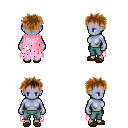
a pixel art fantasy rpg character, female body template, dark elf, purple skin, pink tattered cape, teal pants, brown bedhead hairstyle, brown slippers, four views (front, back, left, right), 2x2 character sprite sheet, small pixel art, hard edges, no anti-aliasing